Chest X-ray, PA view. Patient: 66 years old, sex M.
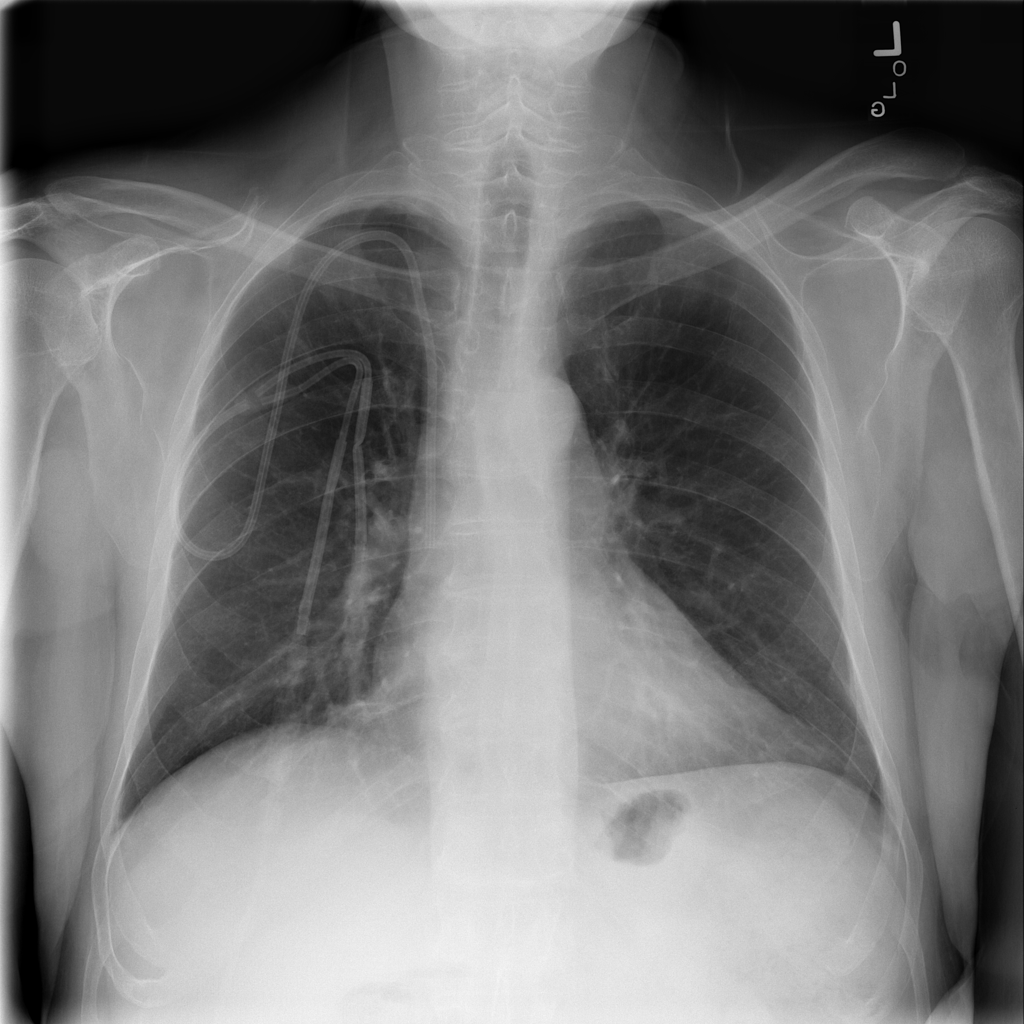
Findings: No Finding